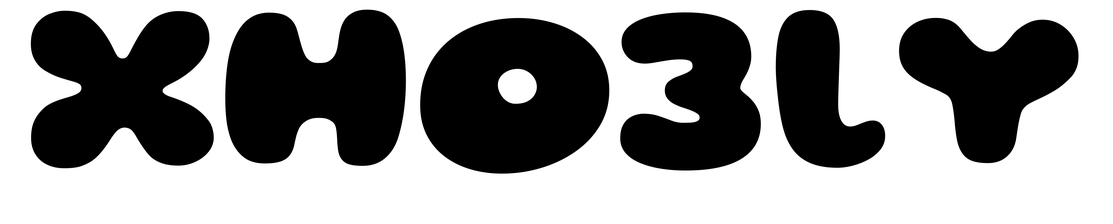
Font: Gluten_Black